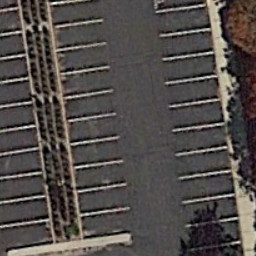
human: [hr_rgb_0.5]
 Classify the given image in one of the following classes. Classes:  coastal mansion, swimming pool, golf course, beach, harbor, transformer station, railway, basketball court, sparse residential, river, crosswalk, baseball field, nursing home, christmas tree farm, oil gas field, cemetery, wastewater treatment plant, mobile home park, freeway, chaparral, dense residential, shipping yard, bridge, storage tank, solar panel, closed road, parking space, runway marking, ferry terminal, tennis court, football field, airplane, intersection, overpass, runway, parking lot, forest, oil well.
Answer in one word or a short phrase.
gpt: parking space